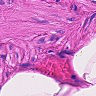
Metastatic tissue present: no